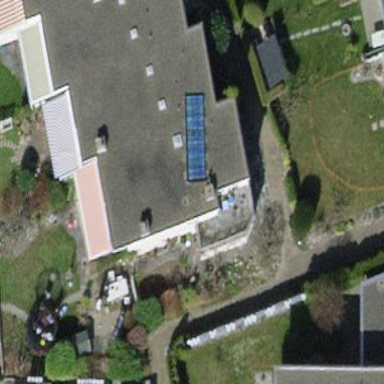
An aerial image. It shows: Terrace building.